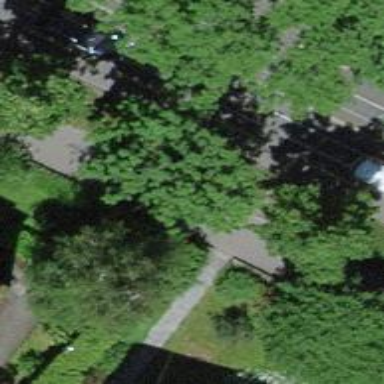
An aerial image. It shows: Avenue of trees.